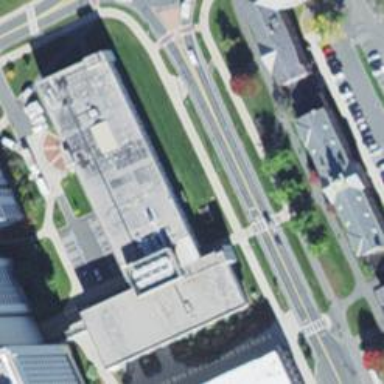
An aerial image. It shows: University building.